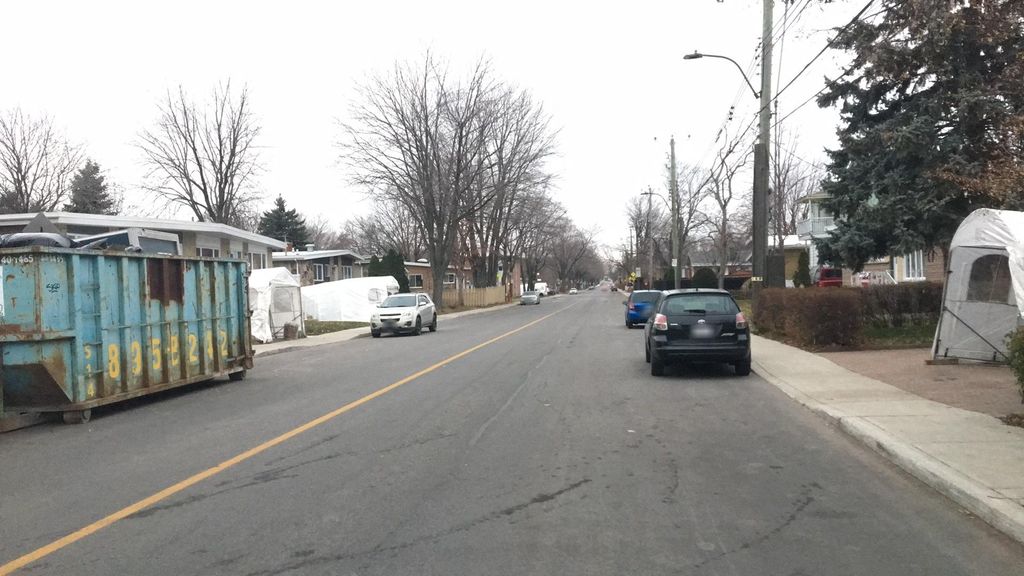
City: montreal